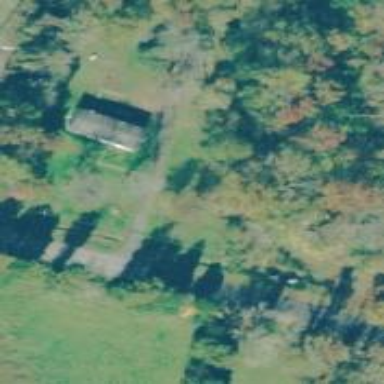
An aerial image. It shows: Driveway leading to service road.